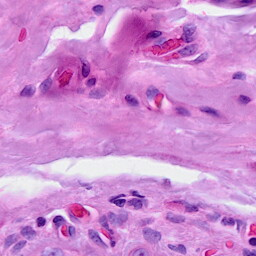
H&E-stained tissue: Breast